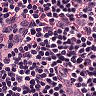
Metastatic tissue present: no